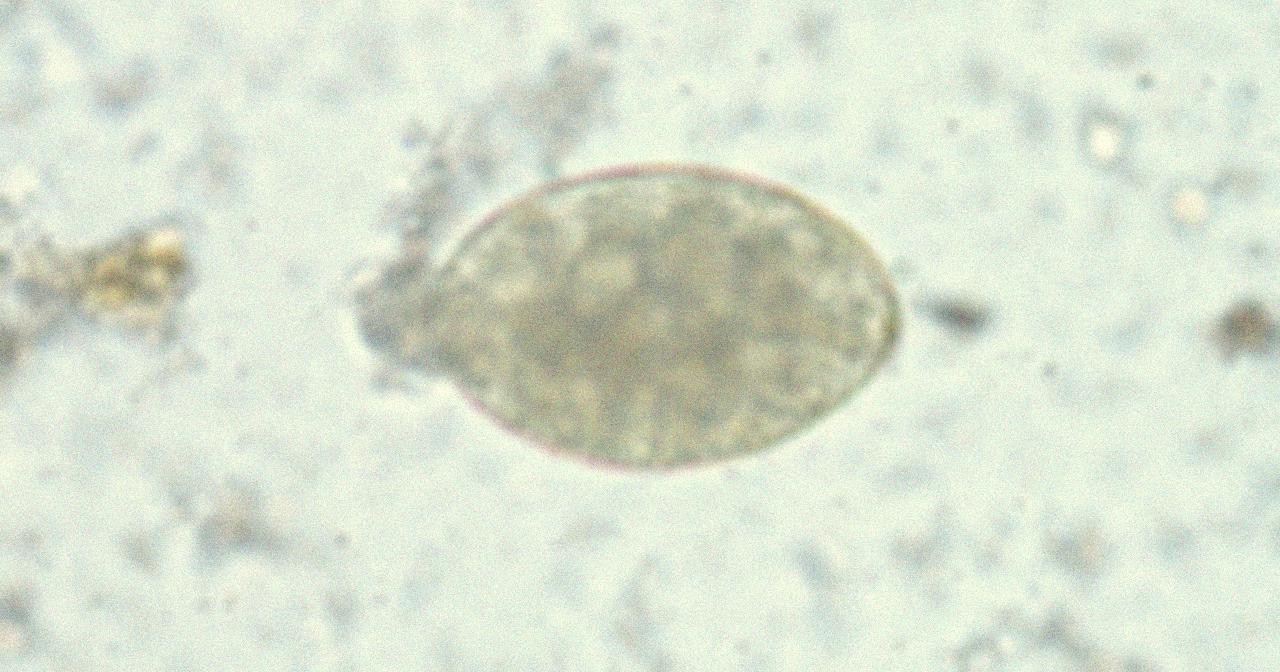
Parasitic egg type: Fasciolopsis buski